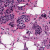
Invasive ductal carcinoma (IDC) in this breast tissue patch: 1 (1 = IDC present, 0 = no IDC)